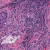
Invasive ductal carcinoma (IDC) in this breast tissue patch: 1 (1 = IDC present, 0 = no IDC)